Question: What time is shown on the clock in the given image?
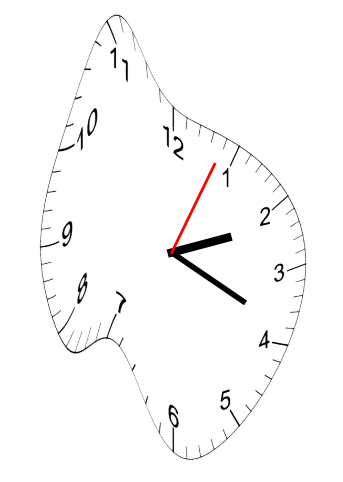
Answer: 02:19:04